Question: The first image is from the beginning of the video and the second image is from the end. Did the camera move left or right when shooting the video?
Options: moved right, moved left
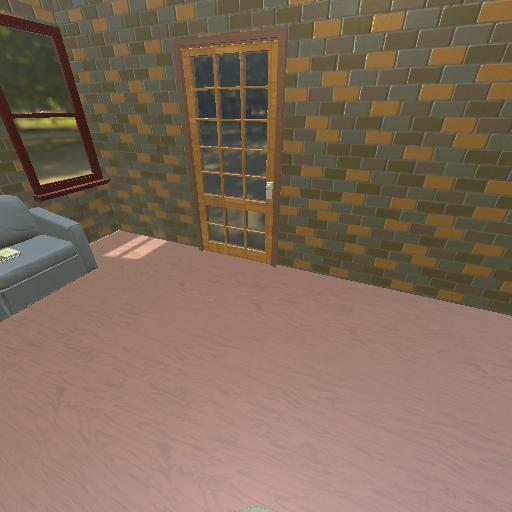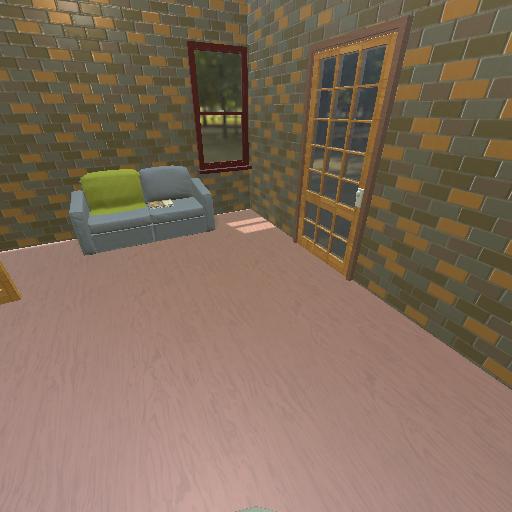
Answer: moved right